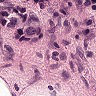
Metastatic tissue present: yes